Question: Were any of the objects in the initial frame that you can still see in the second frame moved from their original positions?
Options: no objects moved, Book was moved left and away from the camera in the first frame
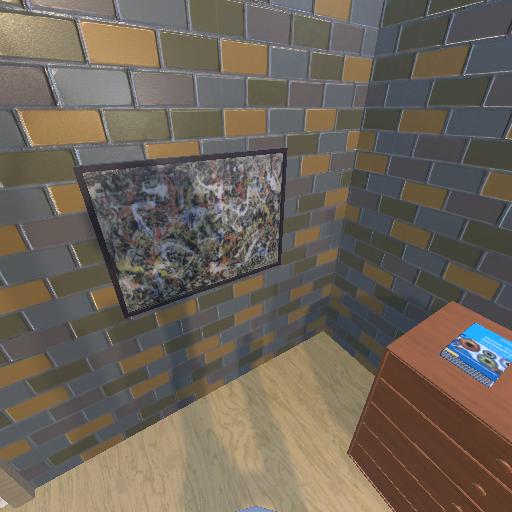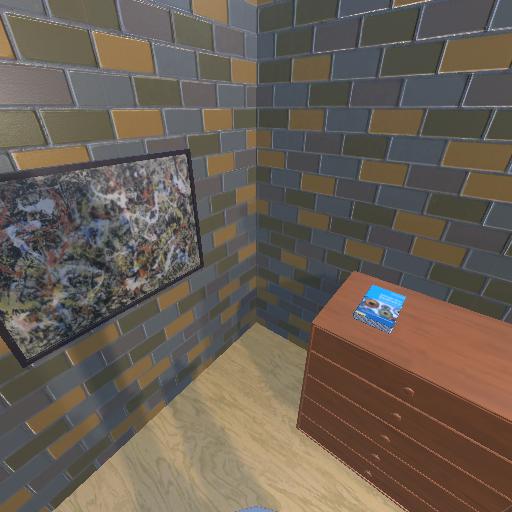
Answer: no objects moved